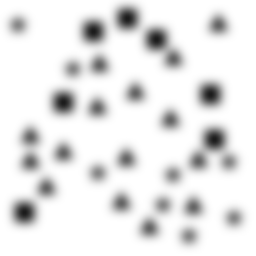
Squares: 7
Triangles: 15
Stars: 8
Total shapes: 30